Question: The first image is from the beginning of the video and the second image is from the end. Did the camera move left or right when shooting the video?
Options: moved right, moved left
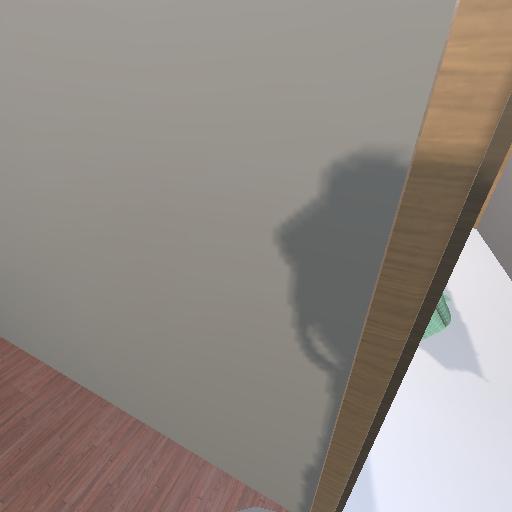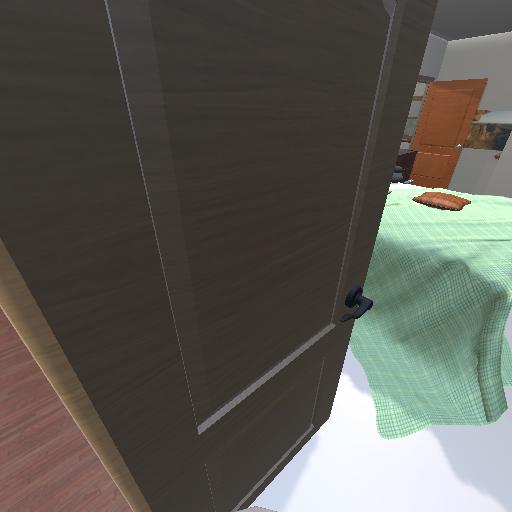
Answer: moved right